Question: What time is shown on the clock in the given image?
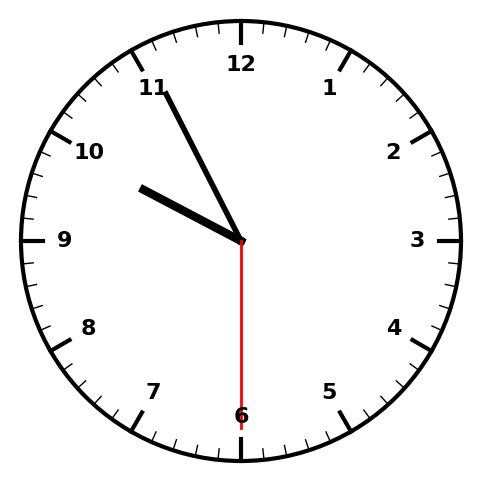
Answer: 09:55:30